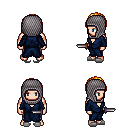
a pixel art fantasy rpg character, male body template, human, light skin, blue robe, metal pants, light blonde parted hairstyle, chain hood, white slippers, dagger, four views (front, back, left, right), 2x2 character sprite sheet, small pixel art, hard edges, no anti-aliasing